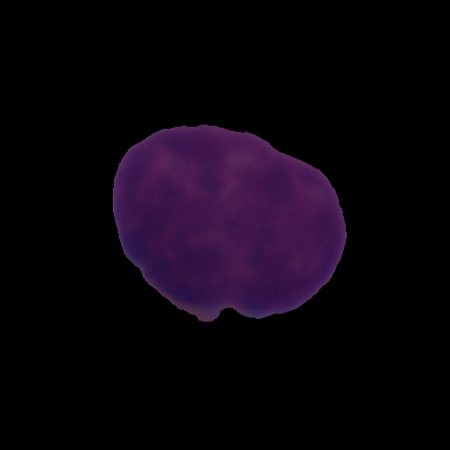
Label: cancer